Modality: unknown
Slice 42 of 88
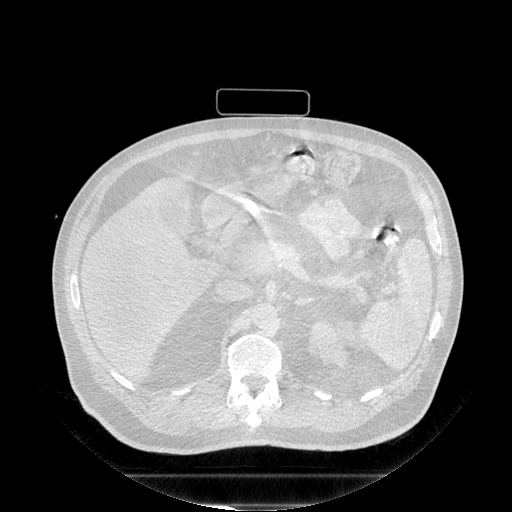